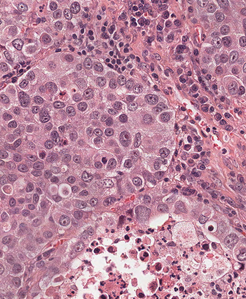
Tumor epithelial tissue: yes
Tumor-associated stroma tissue: yes
Normal tissue: no